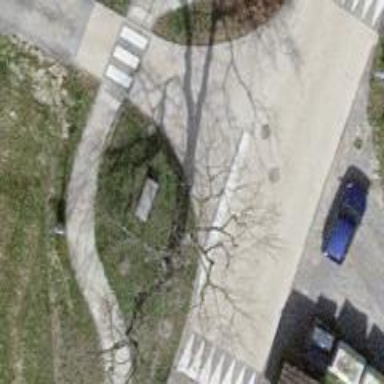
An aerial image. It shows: Bench for seating.